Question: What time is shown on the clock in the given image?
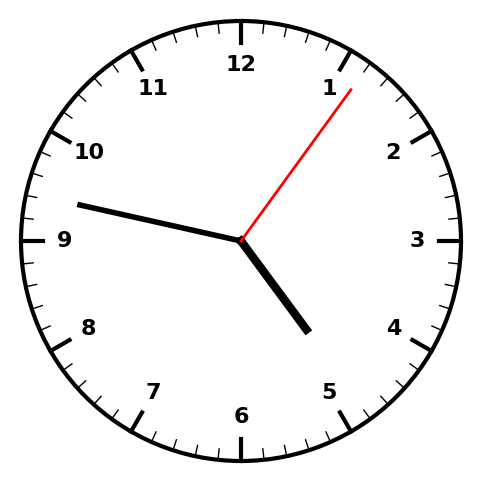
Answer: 04:47:06